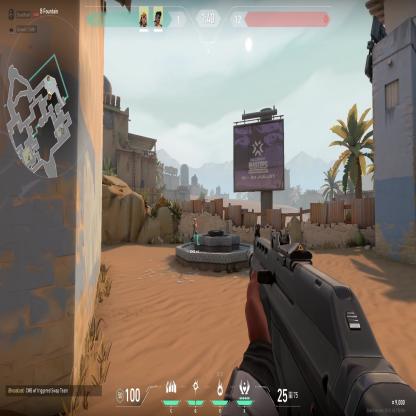
Label: teammate